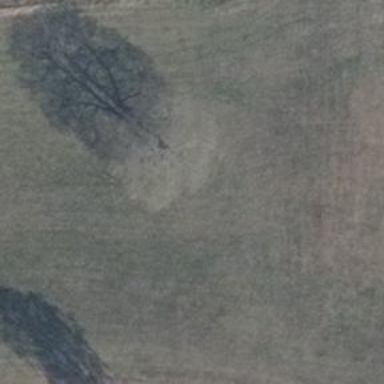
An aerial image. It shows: Deciduous broadleaved tree.